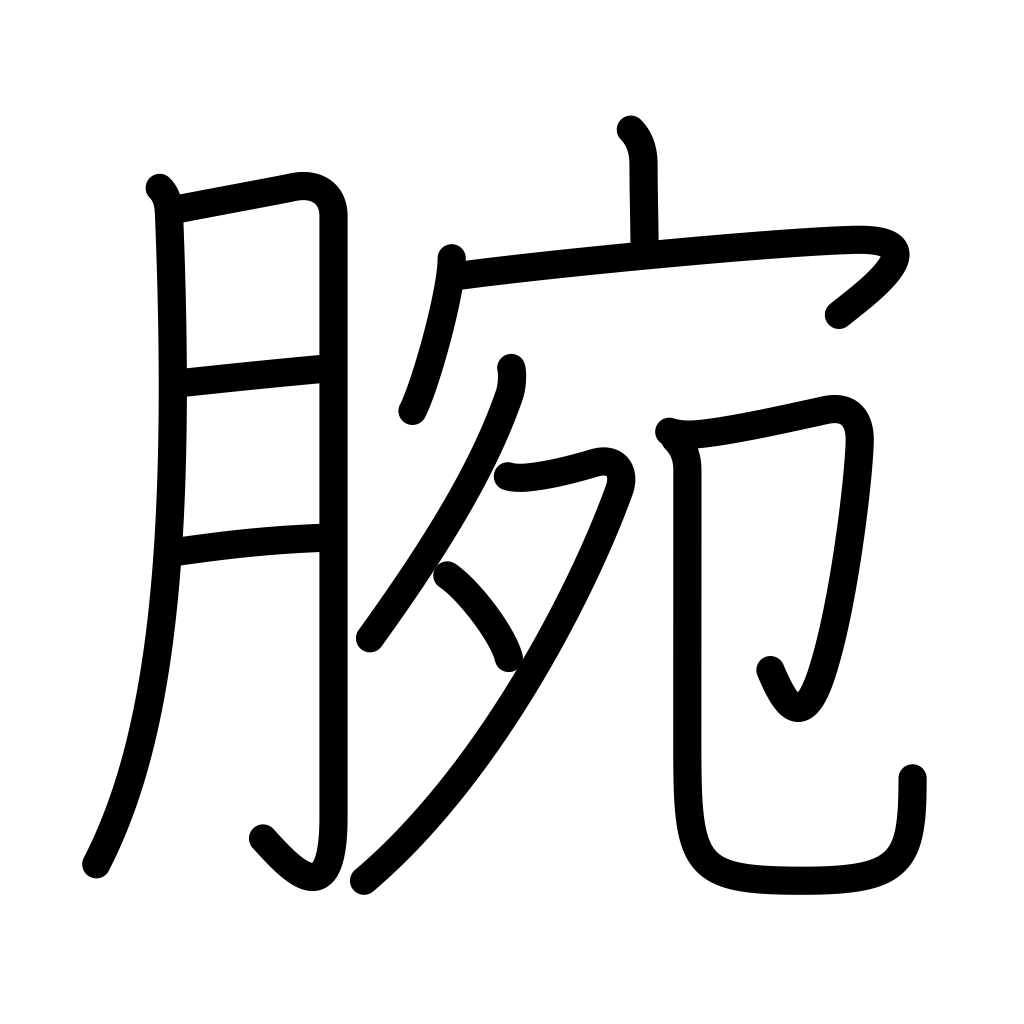
Meaning: arm, ability, talent